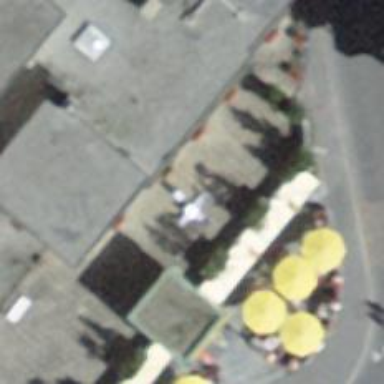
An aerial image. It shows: Hotel with restaurant.